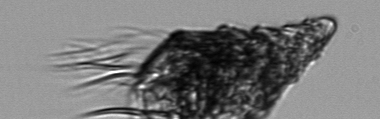
Label: Laboea_strobila